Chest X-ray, AP view. Patient: 64 years old, sex M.
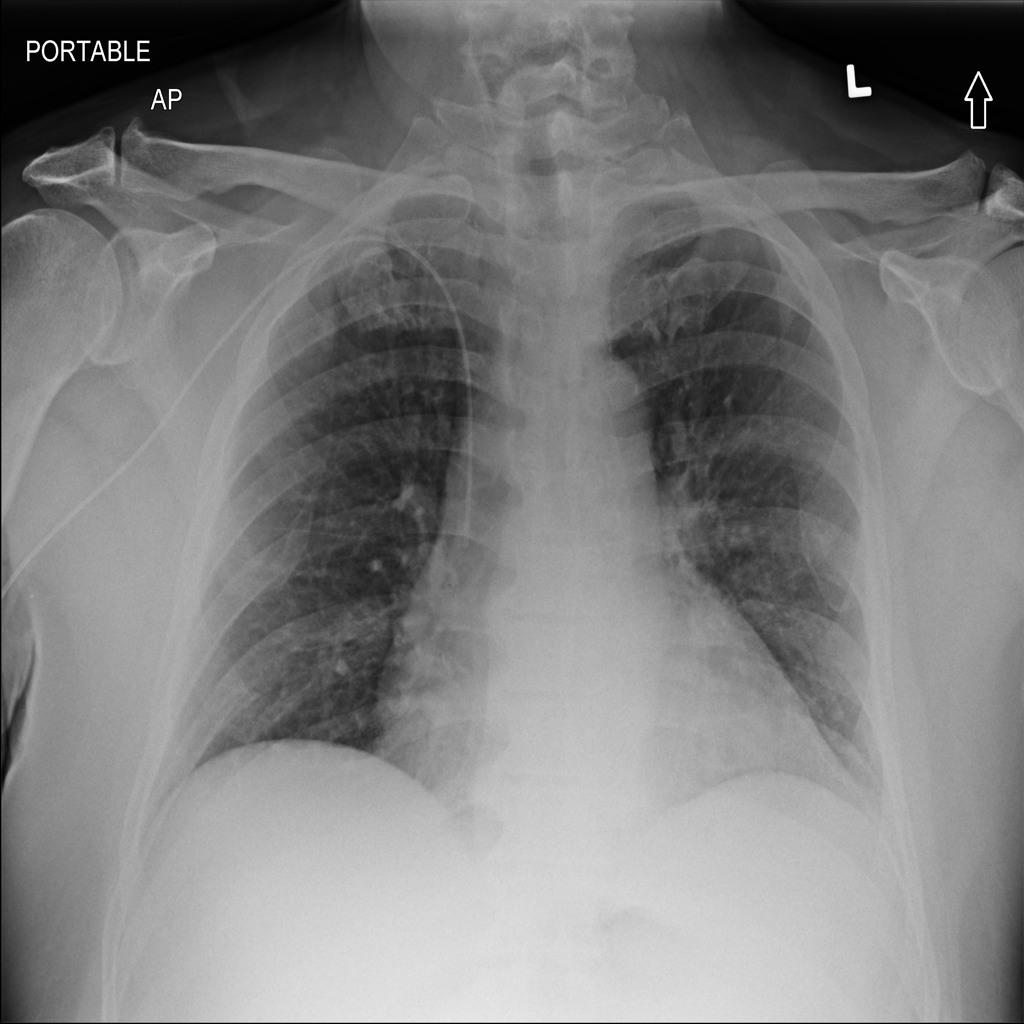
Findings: No Finding